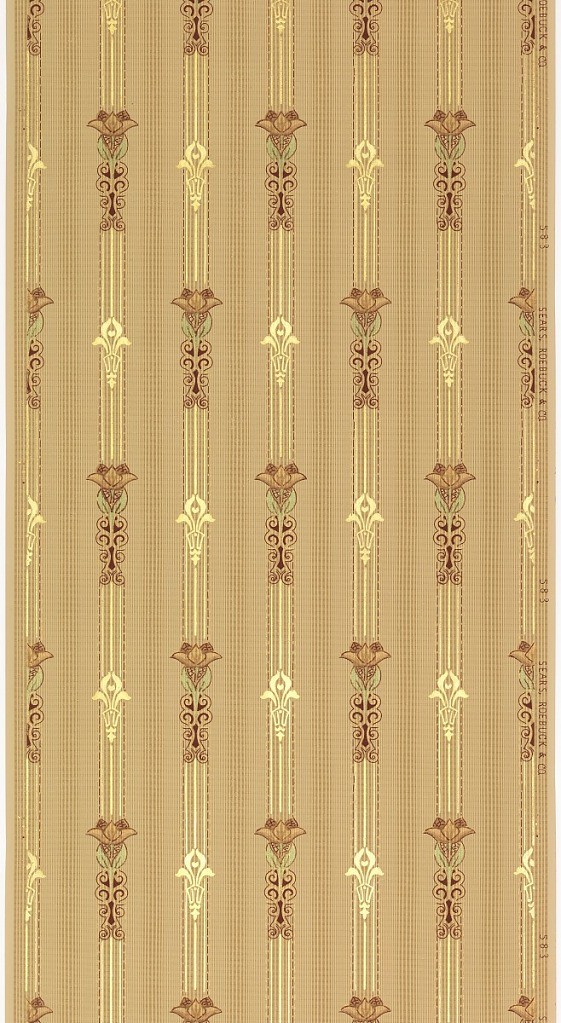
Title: Sidewall
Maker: Sears, Roebuck and Co., founded 1886
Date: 1914
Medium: Machine-printed paper
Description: Stripe design, with stylized floral motifs, alternating between a larger motif printed in colors, and a smaller motif printed in gold.